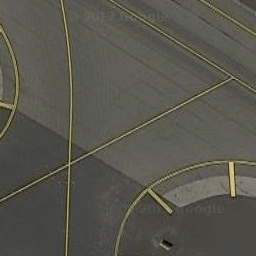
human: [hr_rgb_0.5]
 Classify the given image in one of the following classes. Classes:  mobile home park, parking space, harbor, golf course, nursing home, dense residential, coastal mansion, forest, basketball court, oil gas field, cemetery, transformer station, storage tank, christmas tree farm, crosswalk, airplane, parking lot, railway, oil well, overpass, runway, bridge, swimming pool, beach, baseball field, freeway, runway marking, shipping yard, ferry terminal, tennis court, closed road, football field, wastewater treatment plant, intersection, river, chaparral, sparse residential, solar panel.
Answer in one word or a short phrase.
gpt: runway marking